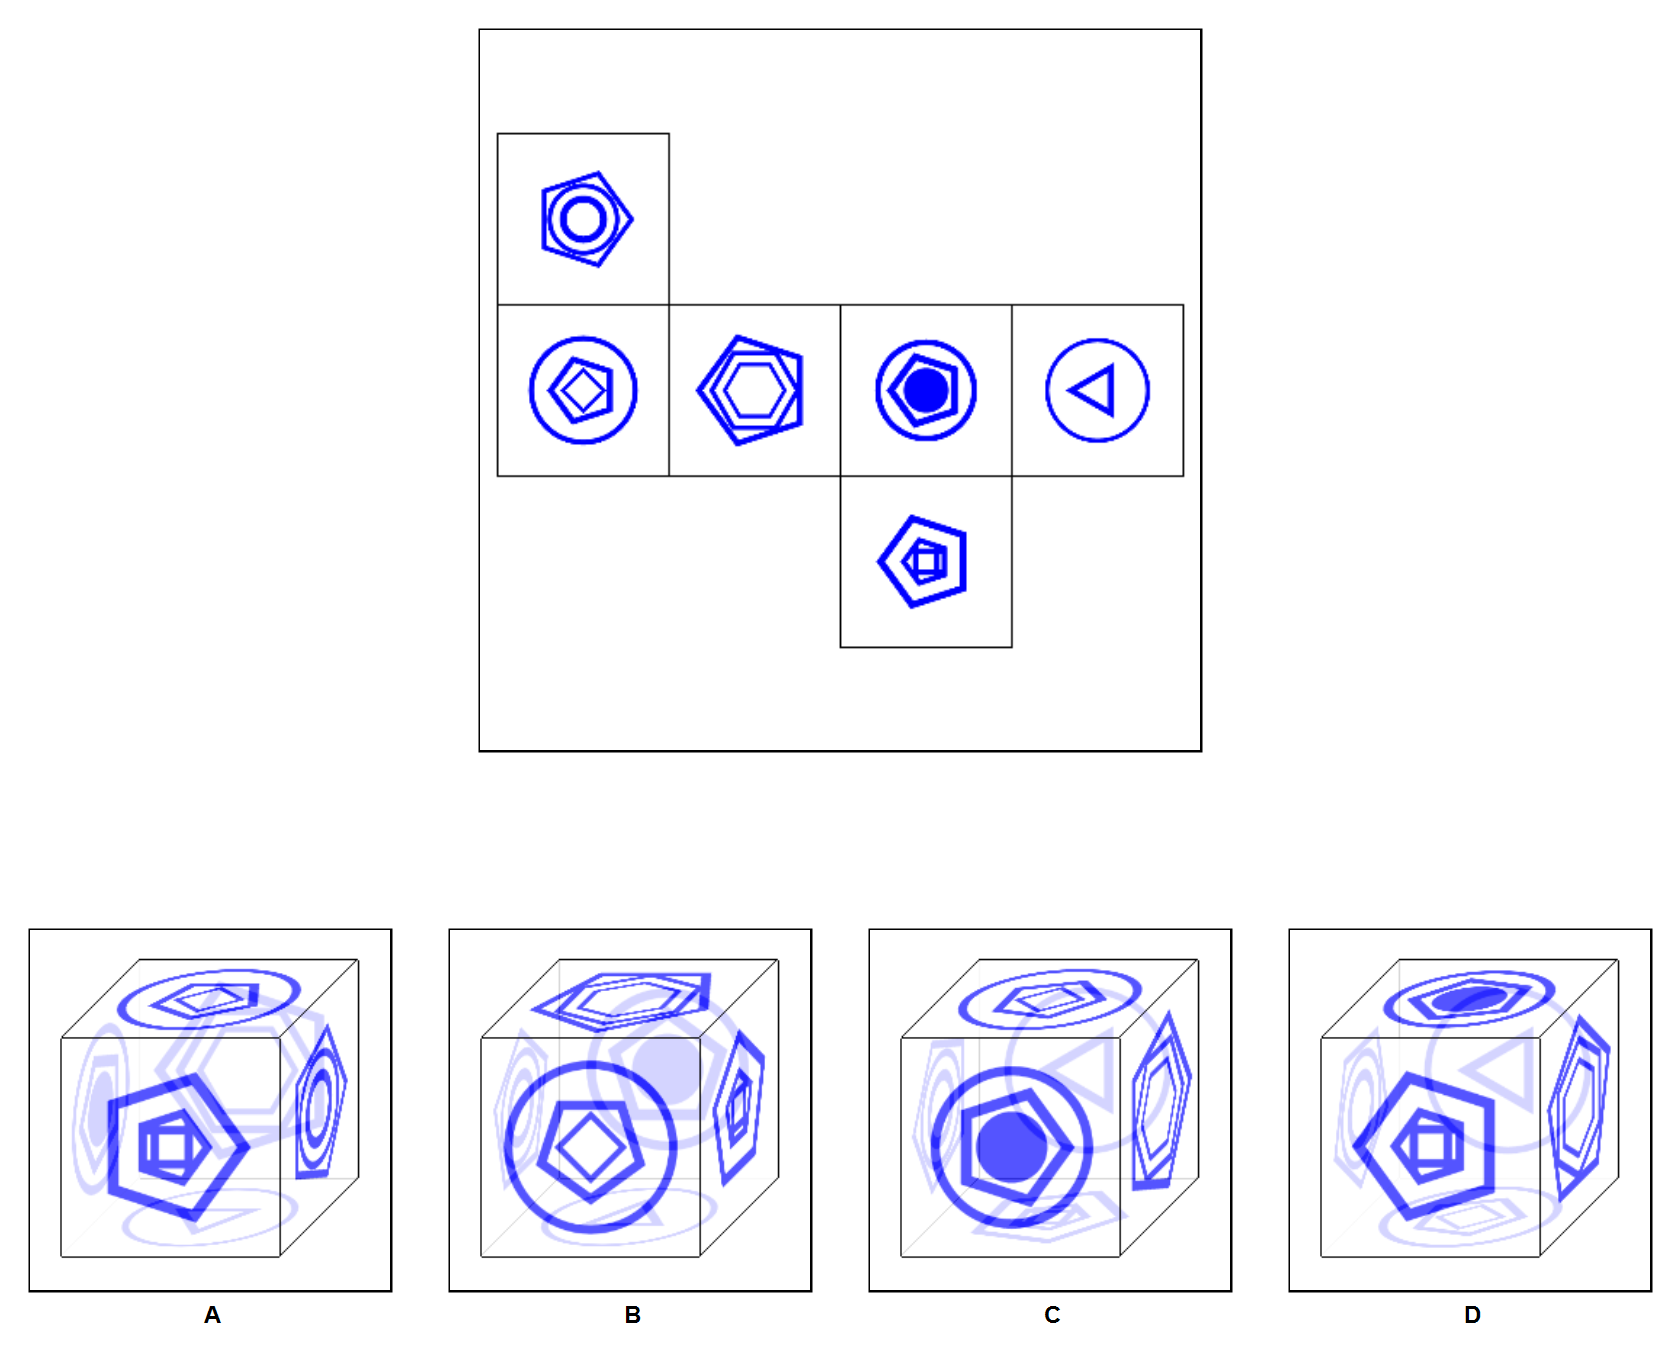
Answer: B